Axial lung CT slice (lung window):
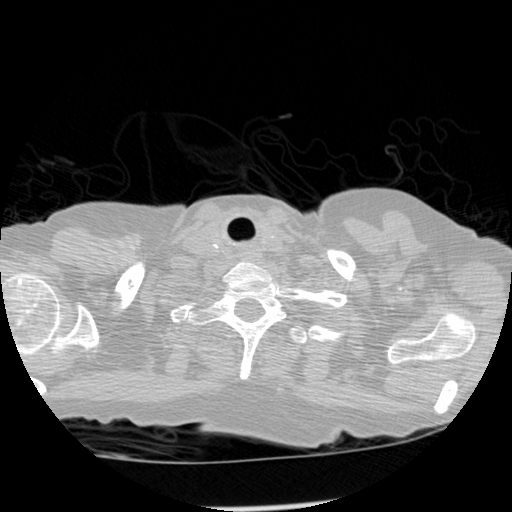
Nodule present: no